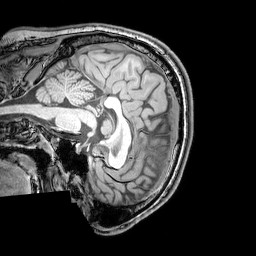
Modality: T1w
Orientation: sagittal
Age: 25
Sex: male
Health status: healthy
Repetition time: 0.081 s
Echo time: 0.037 s